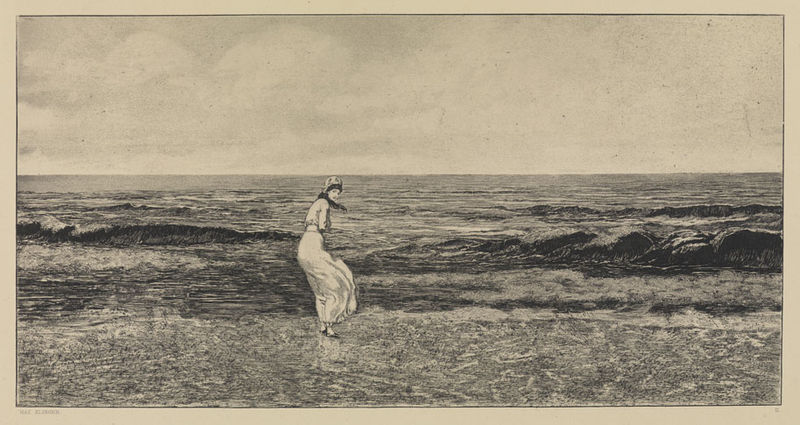
Titel: Am Meer (Intermezzi, Opus IV, Blatt 2)
Künstler: Max Klinger
Standort: Karlsruhe
Institution: Staatliche Kunsthalle Karlsruhe
Schlagwörter: dunkel, gemälde, gewitter, himmel, kopf, körper, meer, wasser, weiß, wolken, baden, badende, himmerl, landschaft, mädchen, ocker, sand, see, ufer, frau, frisur, grau, haar, hell, hut, kleid, mitte, rücken, schwarz, zeichnung, blick, dame, gürtel, schal, schnee, tuch, wolke, haube, rock, jung, kappe, mütze, arm, arme, augen, falten, gesicht, kleidung, mensch, pelz, rahmen, ärmel, einsamkeit, ferne, horizont, kalt, nass, natur, weite, wind, einsam, gewässer, sonne, gewand, haare, stehend, stoff, gebeugt, fliegen, beine, kopfbedeckung, taille, füße, gischt, küste, strand, welle, wellen, düster, haltung, schuhe, dünen, fels, leer, grafik, graphik, vergilbt, herbst, spazieren, drehen, sepia, romantik, schaum, angst, aufgewühlt, brandung, flattern, flut, gicht, luft, sturm, wehen, wellengang, woge, wogen, jugendstil, kopftuch, halstuch, melancholie, allein, scham, wiss, dünn, frühling, betrachter, kelid, regen, barfuss, tusche, rechteck, spaziergang, gezeiten, watt, kohle, kälte, windig, schwimmen, urlaub, selbstmord, druck, schwarz-weiss, radierung, stich, litho, rennen, schawrz, bleistift, trand, schuh, gedreht, art, seegang, frauenfigur, biedermeier, schwarz weis, freiheit, zentral, frei, zugewandt, schaumkronen, horizontal, klat, klei, kupferstich, kopfschmuck, viereck, deco, mucha, zwanziger, horizontale, mee, vertikale, brise, umdrehen, fra, wehend, schaal, tischt, strum, wieß, gewnd, rennt, böhe, badehaube, langes kleid, seetang, kleiderfalten, looschen, 19. jahrhundert, kleid weiss, sotff, mwer, ofrau, qwuerformat, seeluft, sapir, woike, setehend, meer wolken wasser frau, wind wellen, meer frau, tag am meer, schl,eife, horizent, einsamkit, sandkastenliebe, strand sind kälte, schwsrz